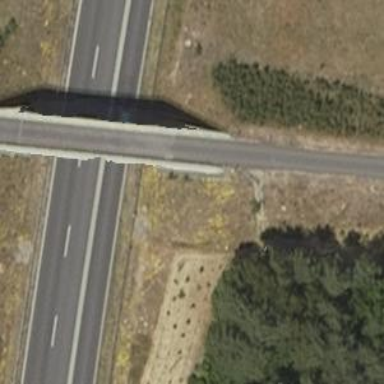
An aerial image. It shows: Asphalt track bridge for forestry vehicles. The track has grade1 surface.